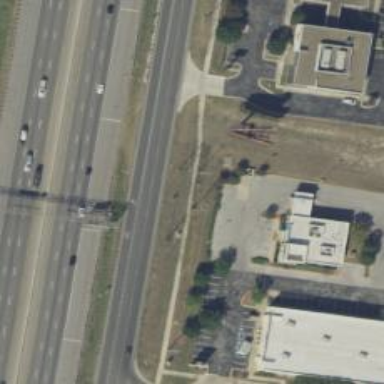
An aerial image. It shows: The East sidewalk of I35 is footway.